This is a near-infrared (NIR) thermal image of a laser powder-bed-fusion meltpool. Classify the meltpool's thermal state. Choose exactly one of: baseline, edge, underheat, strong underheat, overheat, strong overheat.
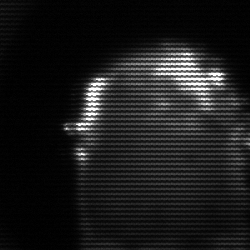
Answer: baseline